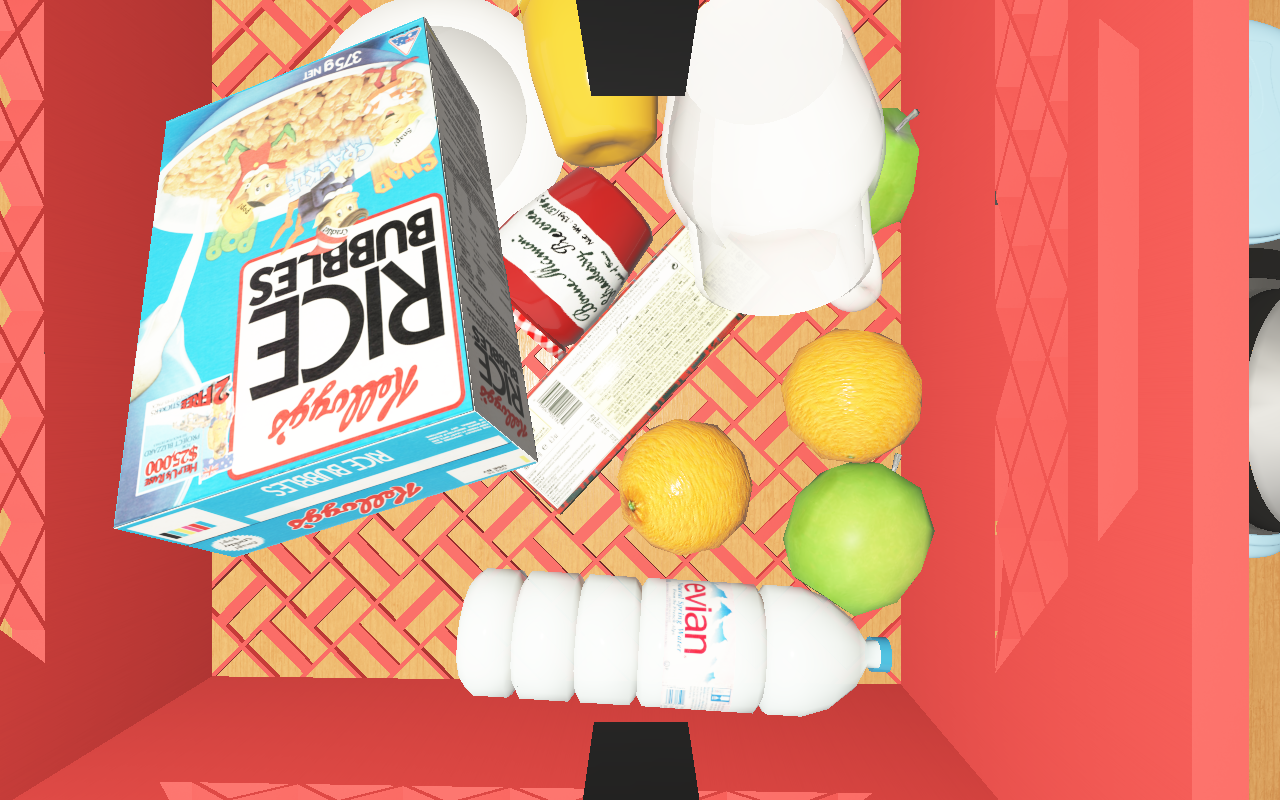
Objects in the scene:
apple
orange
orange
plate
wineglass
jam jar
cereal box